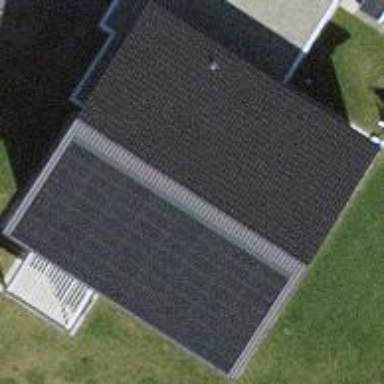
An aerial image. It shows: Gabled roof house.